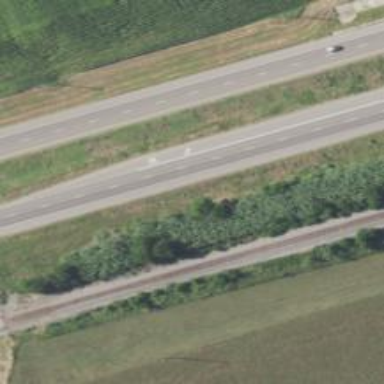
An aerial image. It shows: Railway track.